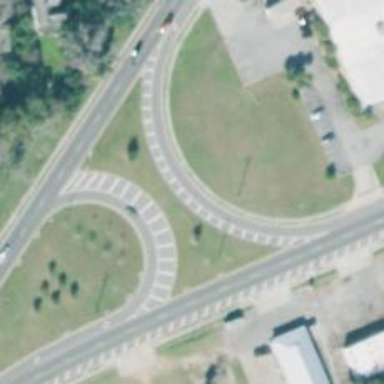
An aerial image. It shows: Left sidewalk along asphalt trunk link highway.